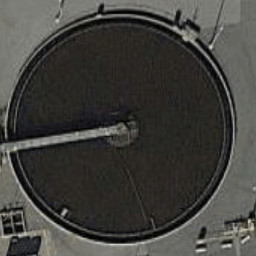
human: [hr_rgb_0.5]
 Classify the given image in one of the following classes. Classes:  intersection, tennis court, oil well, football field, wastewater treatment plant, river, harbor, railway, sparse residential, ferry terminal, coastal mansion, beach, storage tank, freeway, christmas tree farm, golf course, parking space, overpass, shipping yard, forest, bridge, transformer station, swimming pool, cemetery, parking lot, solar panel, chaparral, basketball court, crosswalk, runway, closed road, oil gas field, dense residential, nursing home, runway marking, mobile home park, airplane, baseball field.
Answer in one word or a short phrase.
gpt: wastewater treatment plant